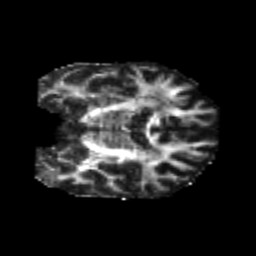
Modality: FA
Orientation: coronal
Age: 24
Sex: male
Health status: healthy
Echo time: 0.074 s